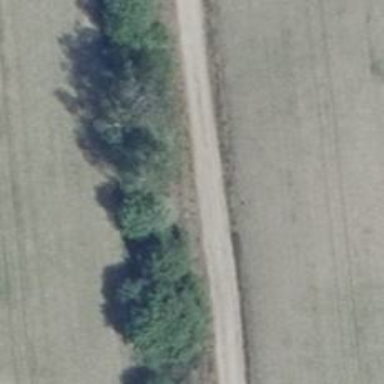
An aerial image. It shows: Deciduous broadleaved tree.